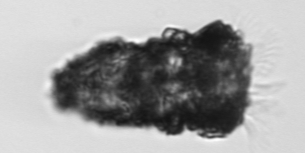
Label: Tintinnopsis